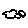
Label: cloud